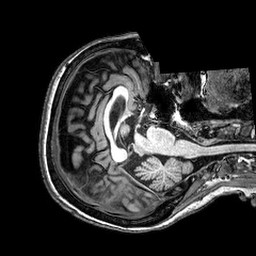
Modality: T1w
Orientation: axial
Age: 75
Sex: female
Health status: healthy
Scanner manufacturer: philips
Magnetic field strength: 3 T